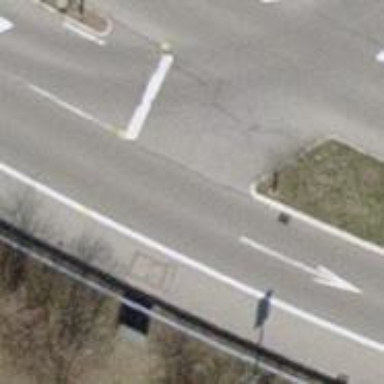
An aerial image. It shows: Asphalt motorway link.